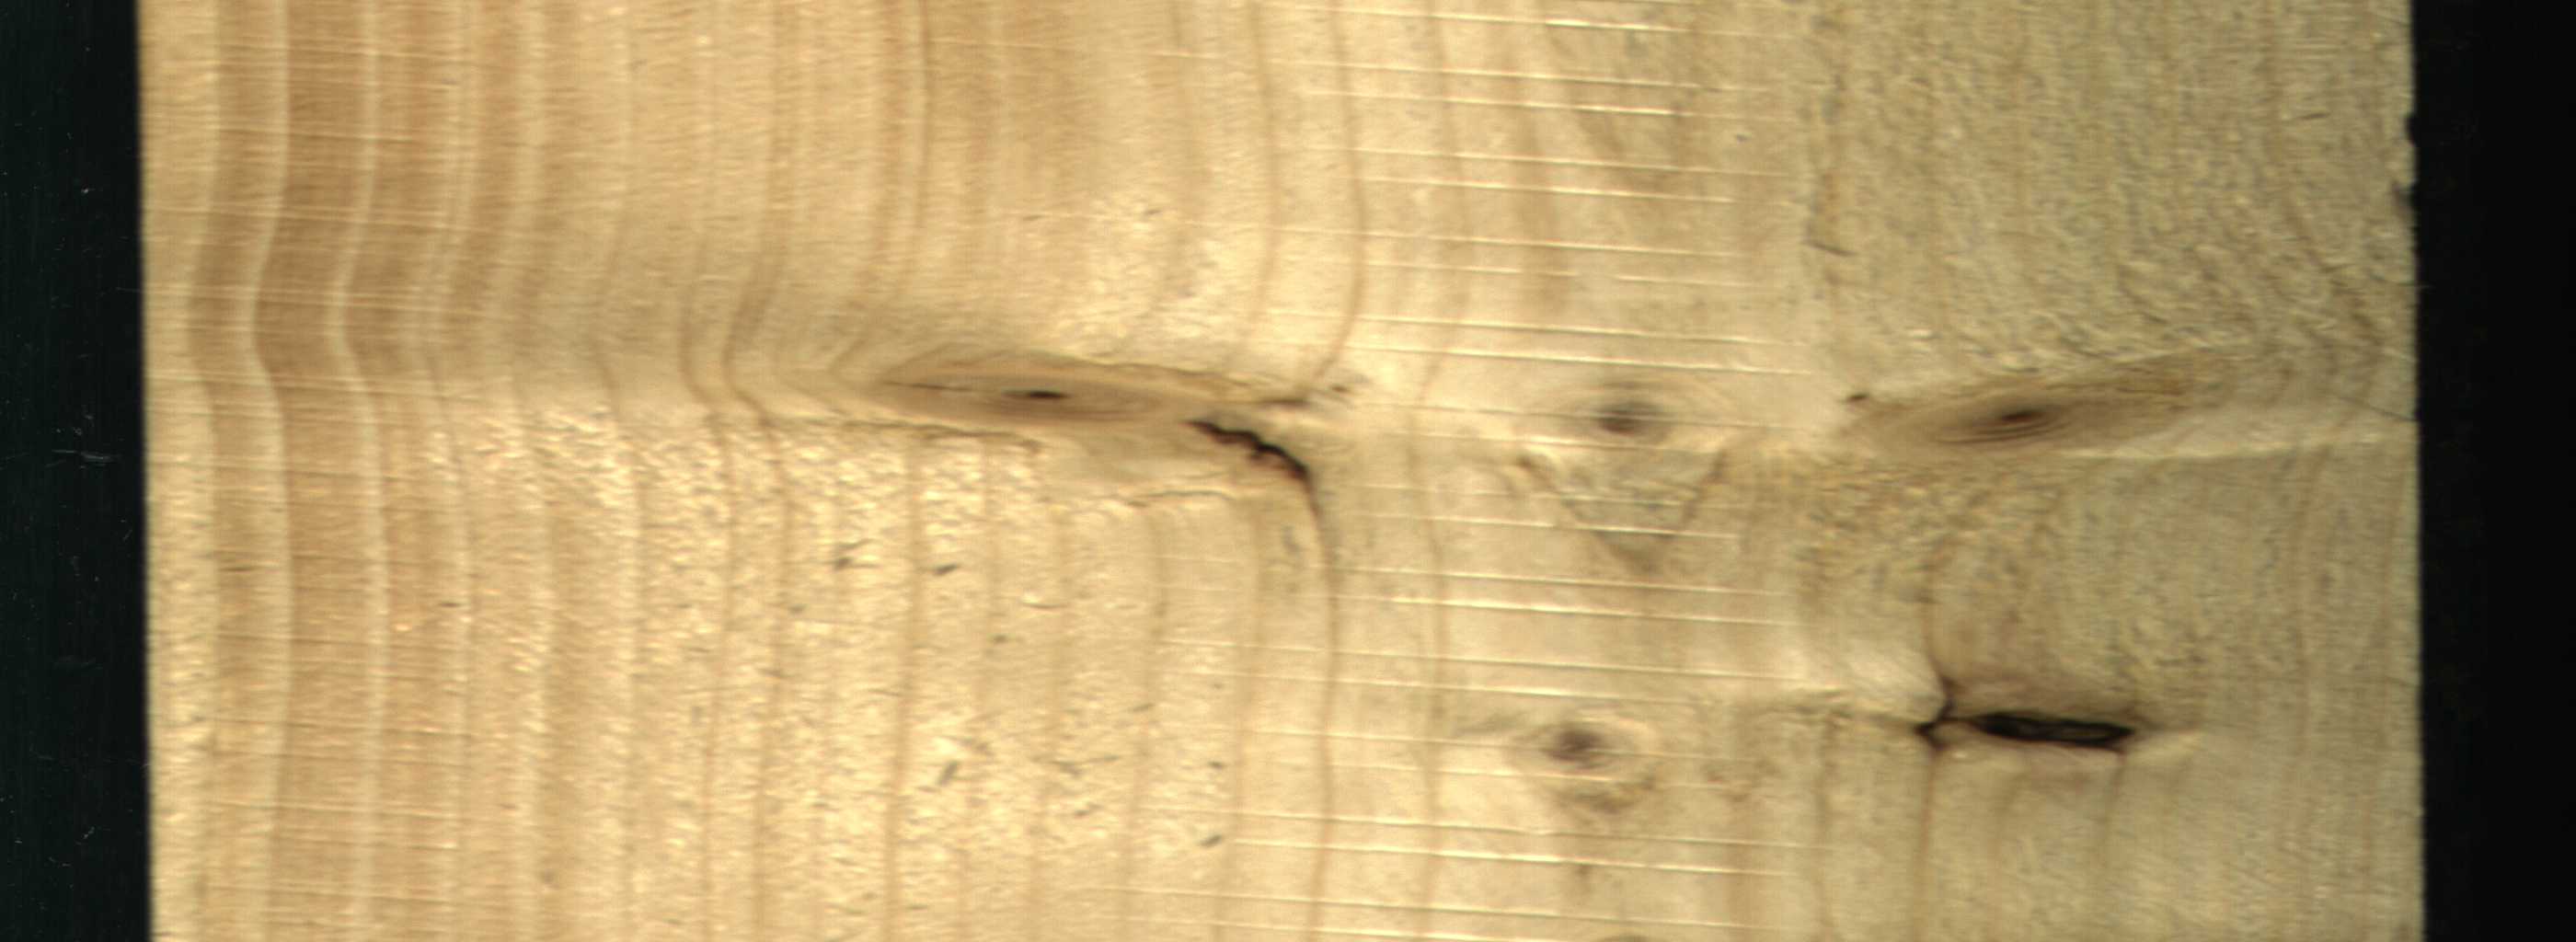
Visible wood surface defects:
resin
Dead_Knot
Live_Knot
Live_Knot
Live_Knot
Live_Knot